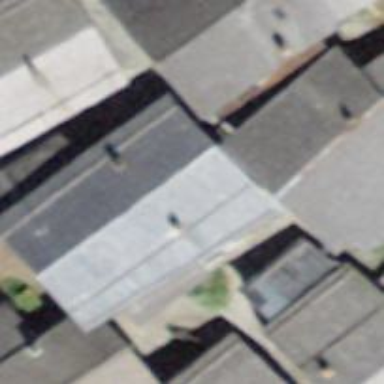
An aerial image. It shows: Alleyway designated as service road.